Interaction volume radius: 10 \u00c5
Interaction volume height: 30 \u00c5
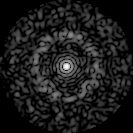
Disorder parameter: 0.8397